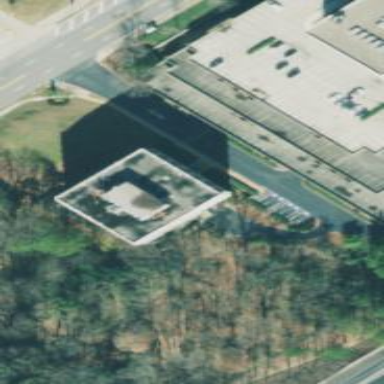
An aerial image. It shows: Commercial building with flat roof.